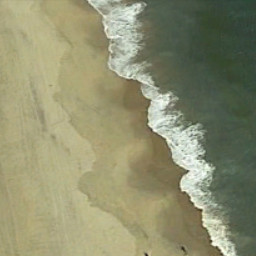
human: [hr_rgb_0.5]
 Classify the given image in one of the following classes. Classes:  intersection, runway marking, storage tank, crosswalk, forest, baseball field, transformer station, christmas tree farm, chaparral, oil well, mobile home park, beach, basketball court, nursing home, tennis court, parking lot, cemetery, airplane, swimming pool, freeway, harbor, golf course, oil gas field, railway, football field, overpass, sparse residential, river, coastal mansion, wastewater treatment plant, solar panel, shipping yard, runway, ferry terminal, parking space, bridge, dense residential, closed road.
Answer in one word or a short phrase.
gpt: beach